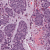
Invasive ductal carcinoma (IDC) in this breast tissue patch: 1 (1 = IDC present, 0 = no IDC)